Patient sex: F
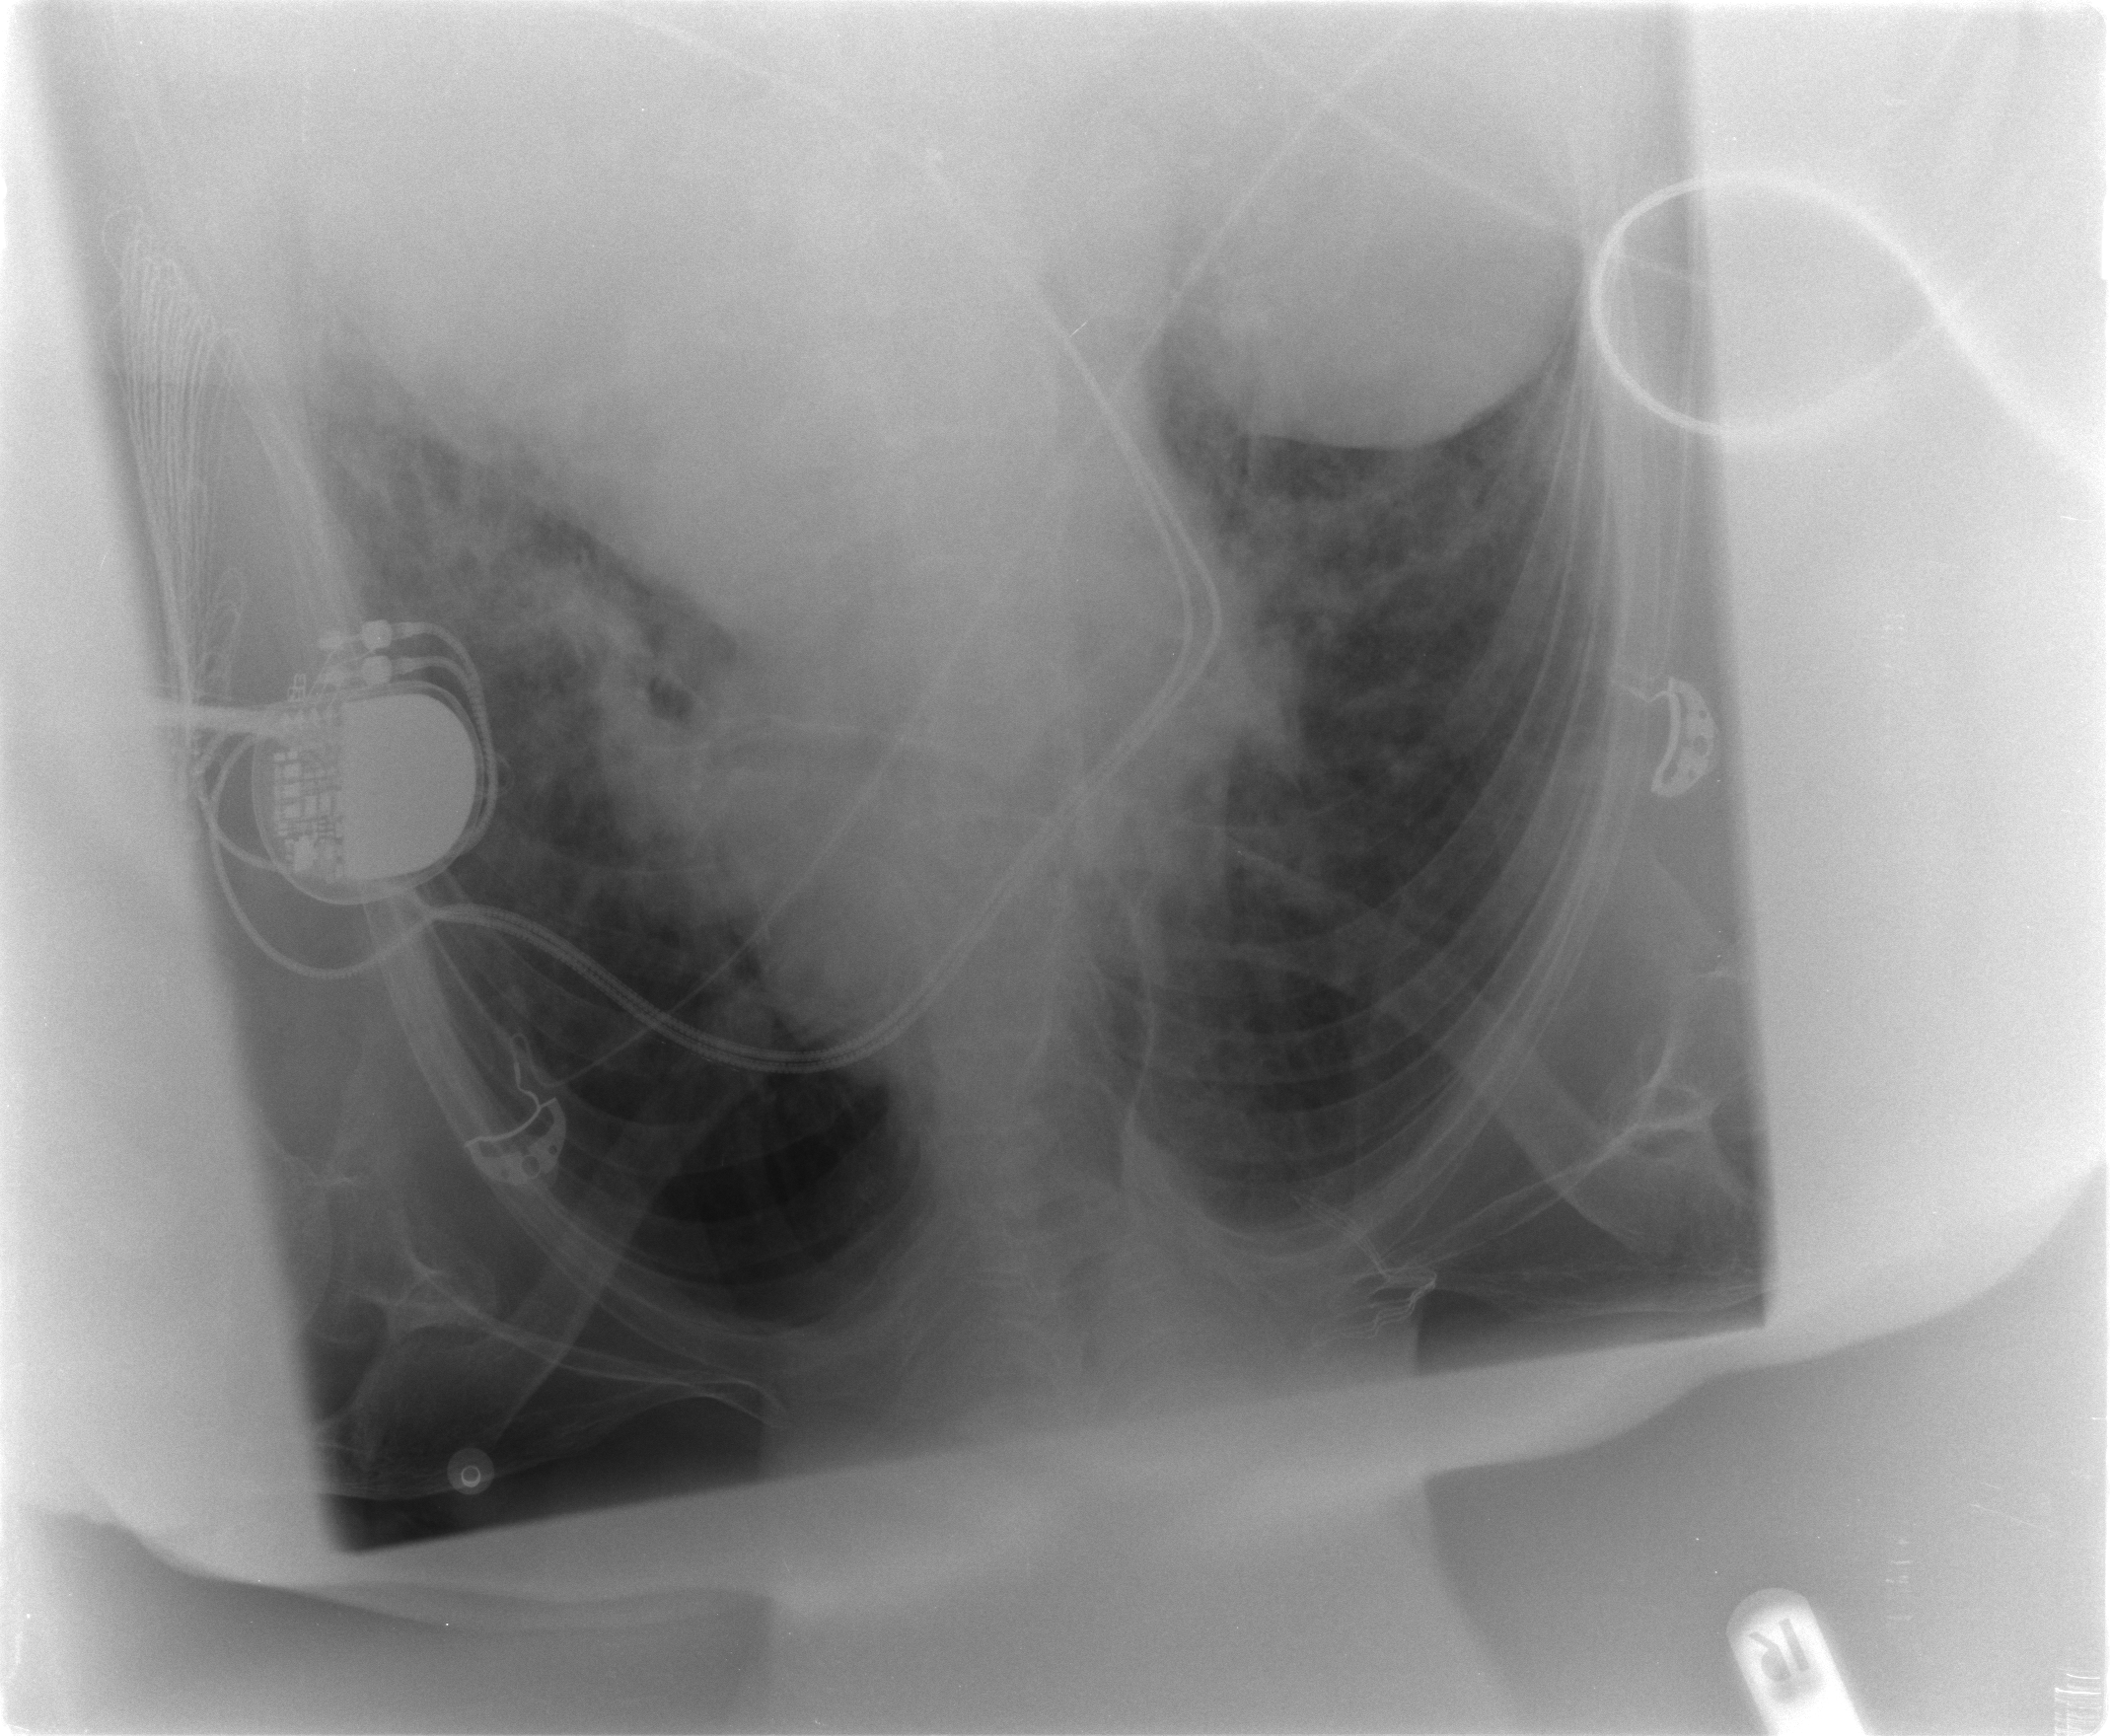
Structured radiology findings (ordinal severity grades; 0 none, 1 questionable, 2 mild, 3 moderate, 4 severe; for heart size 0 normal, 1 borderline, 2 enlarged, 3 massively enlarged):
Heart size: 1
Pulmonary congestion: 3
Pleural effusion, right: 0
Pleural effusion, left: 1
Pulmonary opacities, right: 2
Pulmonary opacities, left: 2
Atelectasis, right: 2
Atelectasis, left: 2